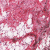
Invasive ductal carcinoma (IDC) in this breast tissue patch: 0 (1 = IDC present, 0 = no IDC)